Interaction volume radius: 5 \u00c5
Interaction volume height: 15 \u00c5
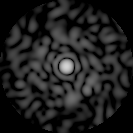
Disorder parameter: 0.82